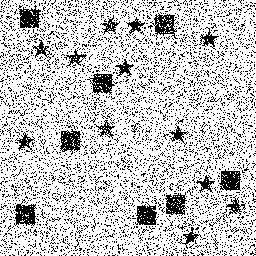
Squares: 8
Triangles: 0
Stars: 12
Total shapes: 20